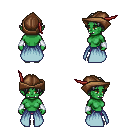
a pixel art fantasy rpg character, female body template, orc, green skin, overskirt, magenta pants, gray parted hairstyle, leather cap, white cloth bracers, white slippers, four views (front, back, left, right), 2x2 character sprite sheet, small pixel art, hard edges, no anti-aliasing